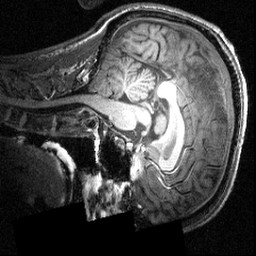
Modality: T1w
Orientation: sagittal
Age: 21
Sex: male
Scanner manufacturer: siemens
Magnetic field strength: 3.951 T
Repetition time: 1.5 s
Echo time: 0.00335 s